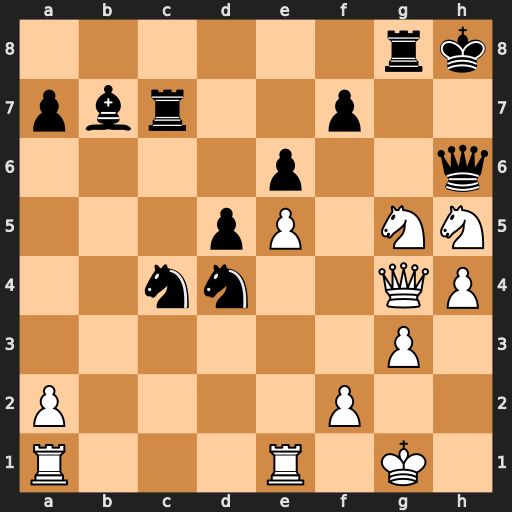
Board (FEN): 6rk/pbr2p2/4p2q/3pP1NN/2nn2QP/6P1/P4P2/R3R1K1
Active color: w
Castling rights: -
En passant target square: -
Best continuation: Nf6 Rb8 Qxd4